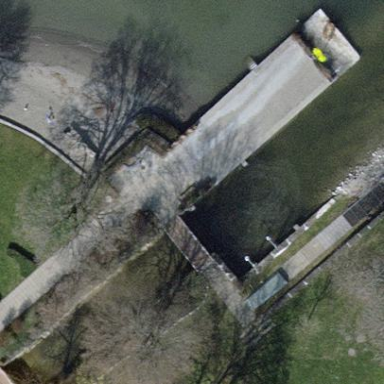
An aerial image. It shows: Man-made pier.